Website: lowes
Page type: account-dashboard
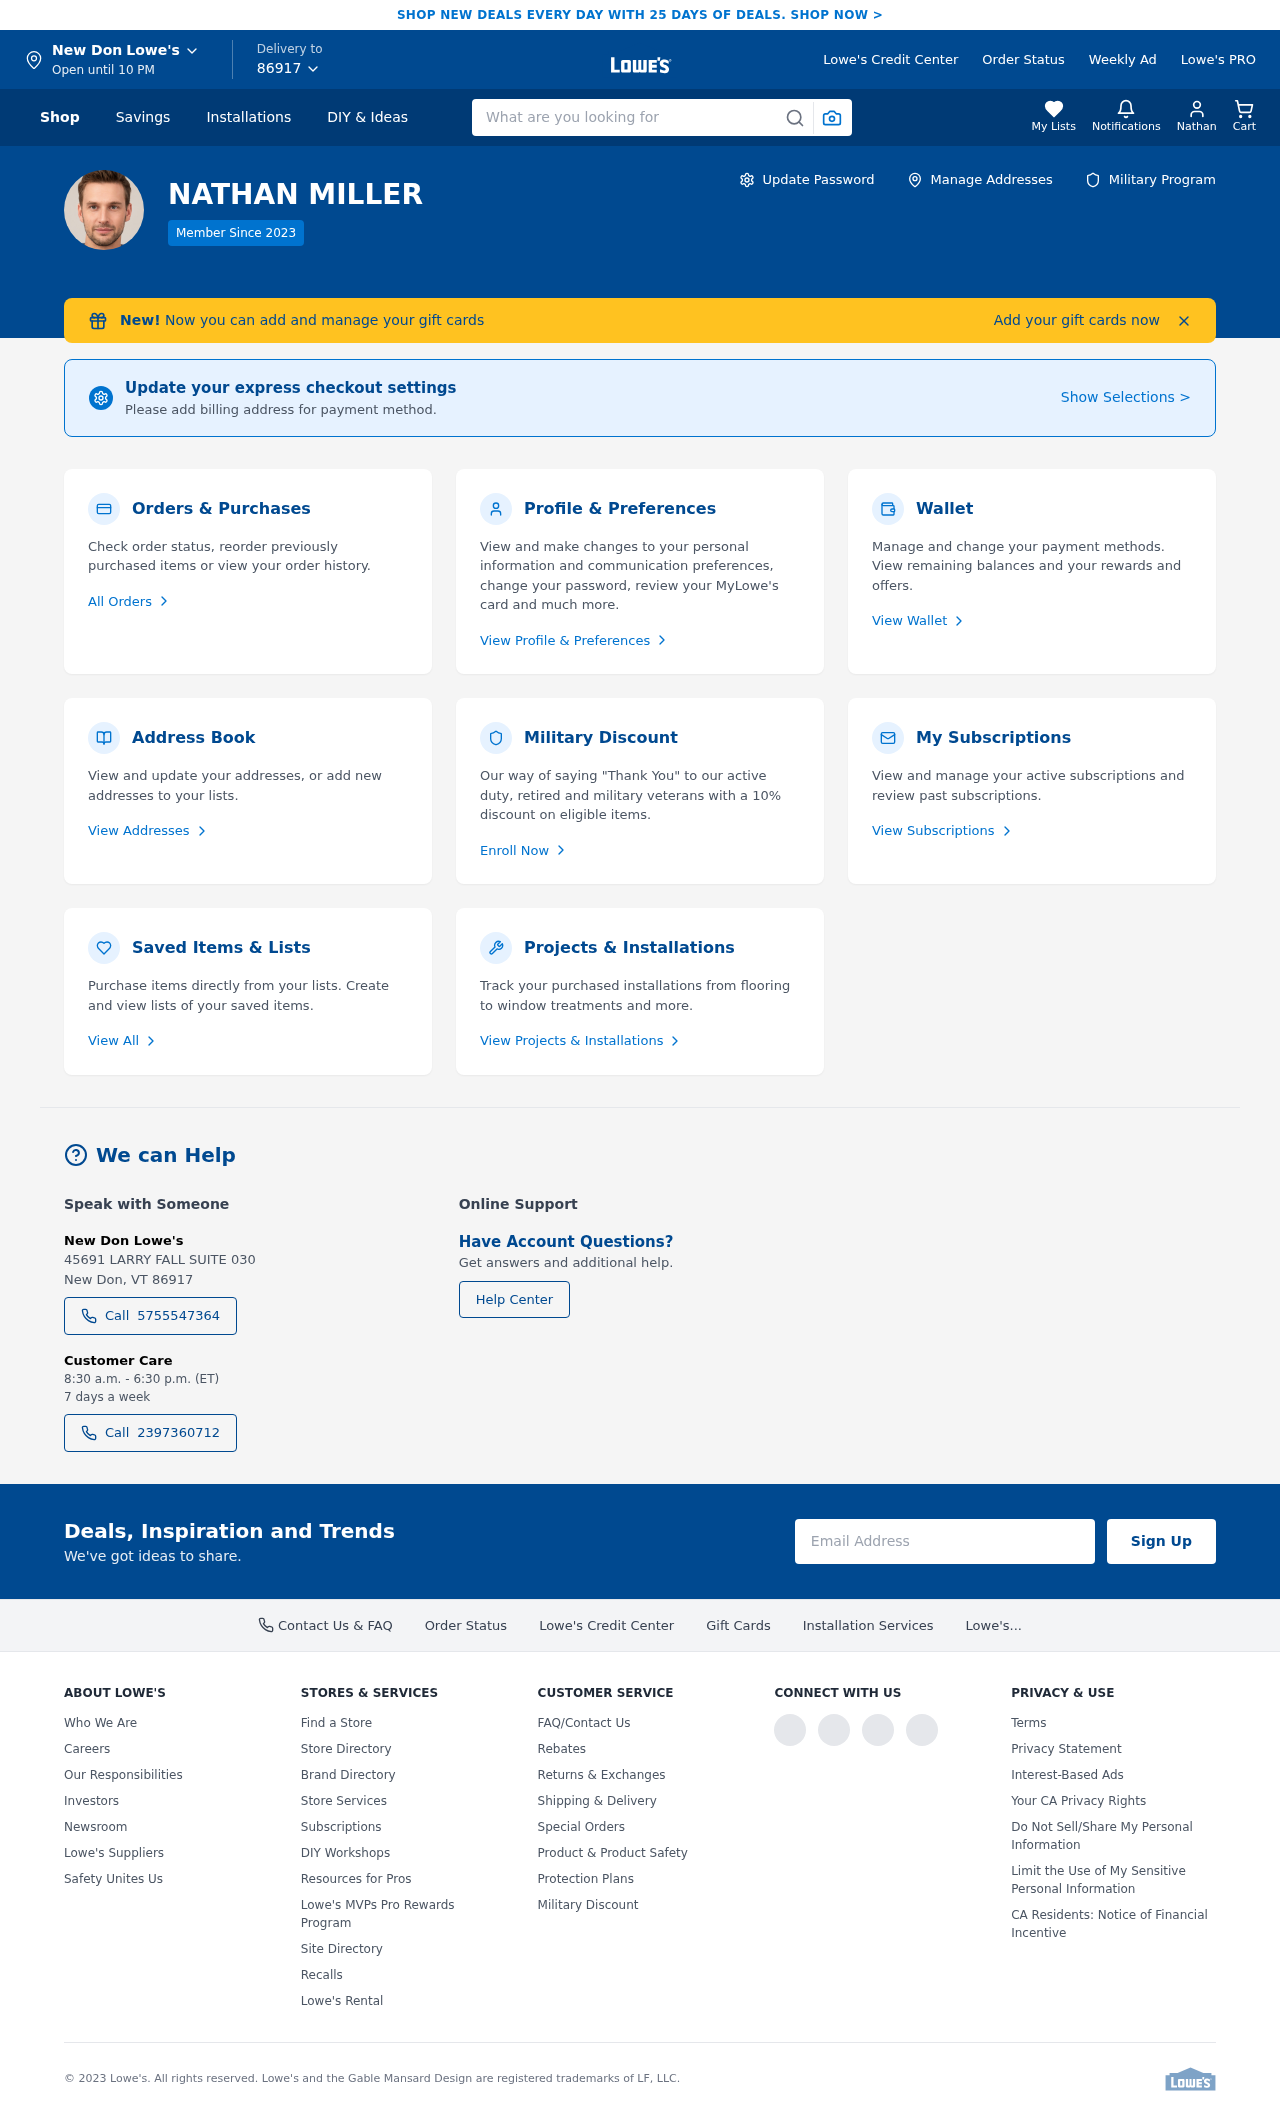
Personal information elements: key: PII_CITY
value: New Don
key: PII_FIRSTNAME
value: Nathan
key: PII_FULLNAME
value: NATHAN MILLER
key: PII_PHONE
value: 5755547364
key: PII_PHONE_ALT
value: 2397360712
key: PII_POSTCODE2
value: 86917
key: PII_CITY2
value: New Don
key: PII_STREET2
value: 45691 LARRY FALL SUITE 030
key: PII_CITY_STATE_ZIP2
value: New Don, VT 86917
Search elements: key: HEADER_SEARCH
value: What are you looking for